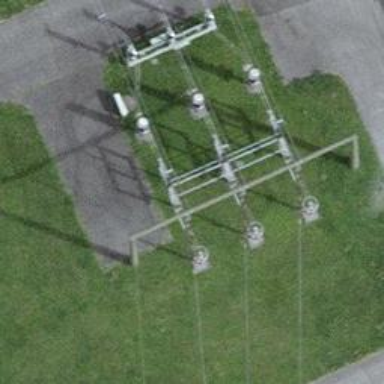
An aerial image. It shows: Power line with three cables.